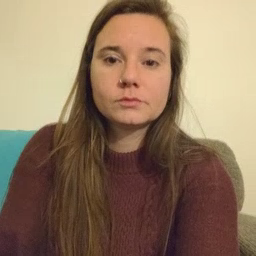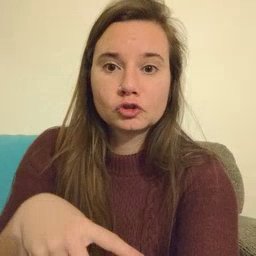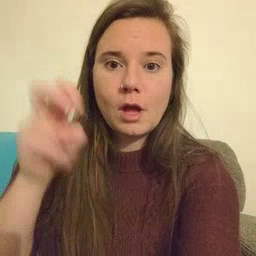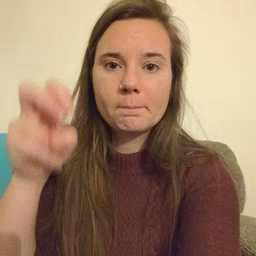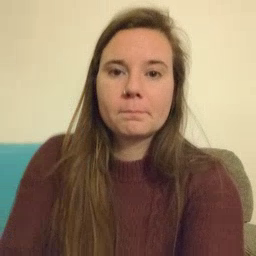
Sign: jump